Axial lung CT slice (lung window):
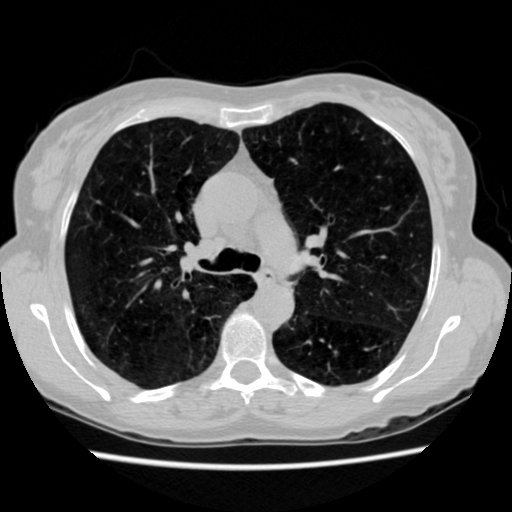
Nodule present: no